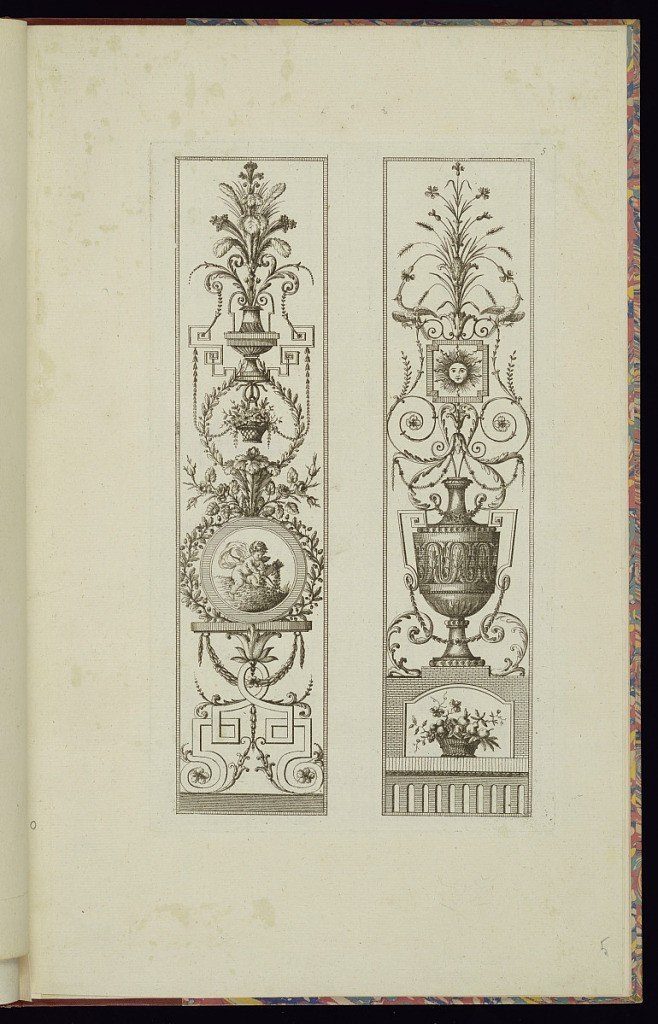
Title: Two Vertical Arabesque Panel Designs
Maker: Jean-Baptiste Fay, French, active 1765 – 1790s
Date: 1765
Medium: Etching and engraving on laid paper
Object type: Print
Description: Fifth plate from a series of ornament panel designs. Two vertical panels with arabesque and neoclassical motifs including feathers, leaves, flowers, vases, garlands and festoons, baskets of flowers and fruit, fleurons, rinceaux, scrolling acanthus leaves, rosettes, roundel with a putto, sun face, strapwork, fluting and plinths. The plate is numbered.